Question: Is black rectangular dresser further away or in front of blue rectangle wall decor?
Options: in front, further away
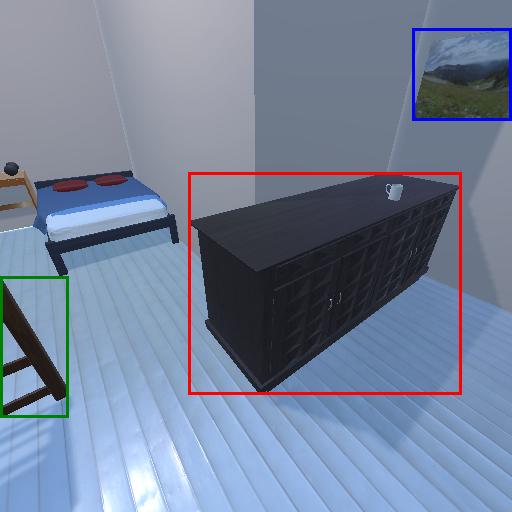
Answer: in front